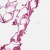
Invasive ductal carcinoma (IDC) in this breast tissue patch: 0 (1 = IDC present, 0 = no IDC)